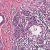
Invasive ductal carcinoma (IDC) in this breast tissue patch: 0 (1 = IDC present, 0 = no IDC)